Interaction volume radius: 5 \u00c5
Interaction volume height: 25 \u00c5
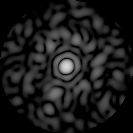
Disorder parameter: 0.8422